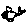
Label: fish